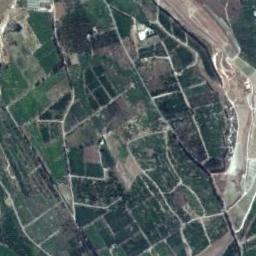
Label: rectangular_farmland